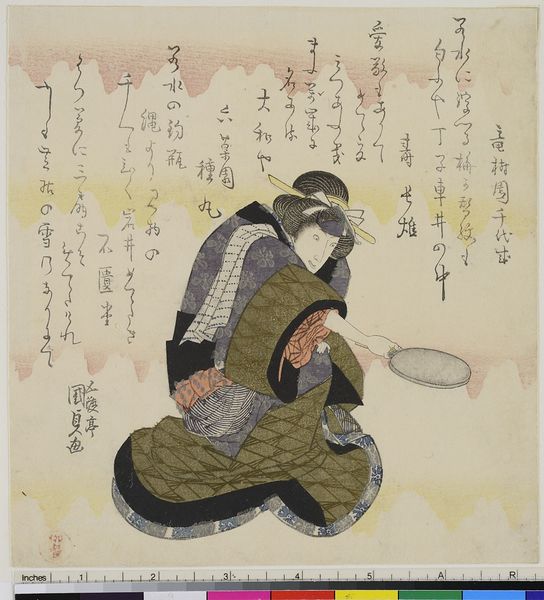
Künstler: Utagawa Kunisada
Standort: Hamburg
Institution: Museum für Kunst und Gewerbe Hamburg
Schlagwörter: blau, hand, aquarell, gelb, grün, sitzen, braun, frau, frisur, grau, orange, schwarz, rot, schal, gesicht, kleidung, knoten, schale, spiegel, haare, holzschnitt, japan, schrift, papier, berge, wasserfarbe, japanisch, schriftzeichen, asien, druckgraphik, druckgrafik, china, schläger, zeit, farbholzschnitt, kimono, edo, reproduktionen, druckerzeugnisse, blindprägedruck, blinddruck, ischjapanisch